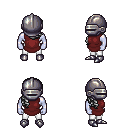
a pixel art fantasy rpg character, male body template, dark elf, purple skin, maroon tunic, white pants, gray right-swept hairstyle, metal helm, metal boots, four views (front, back, left, right), 2x2 character sprite sheet, small pixel art, hard edges, no anti-aliasing